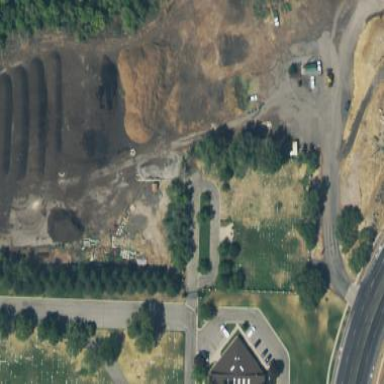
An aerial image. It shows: Cemetery.